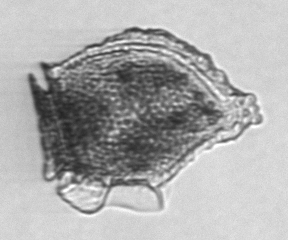
Label: Dinophysis_norvegica